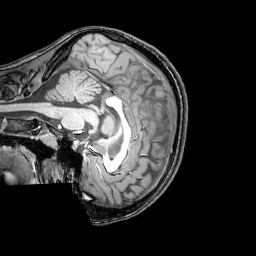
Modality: T1w
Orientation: sagittal
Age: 22
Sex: female
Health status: healthy
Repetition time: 0.081 s
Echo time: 0.037 s